Aerial crown-view tile of a tropical tree (Barro Colorado Island, Panama), acquired 20241216:
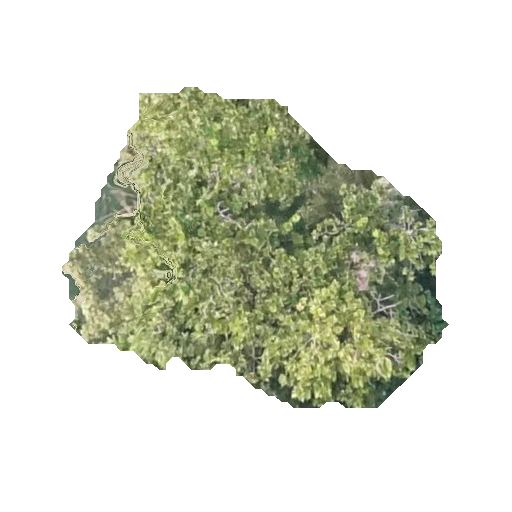
Species: Anacardium excelsum
GBIF accepted scientific name: Anacardium excelsum
Crown area: 122.623 m²